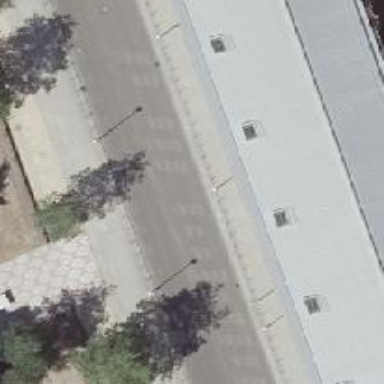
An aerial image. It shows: Footway made of concrete plates.